Question: I'm trying to import <URL> library to my workspace in 'Eclipse', and so far I'm getting that many resources 'are not found' in the files.
The library mentions that it depends on <URL> to work, which is imported fine in my 'workspace'.
I tried cleaning/building the project again and nothing. For the sample app in the BetterPickers library, I added 'ViewPagerIndicator' and its own library using 'Project Properties -> Android -> isLibrary -> add'
The picture shows how my package explorer and the java files from the library look like:
'library''libraryV''ListSample'

Thanks!
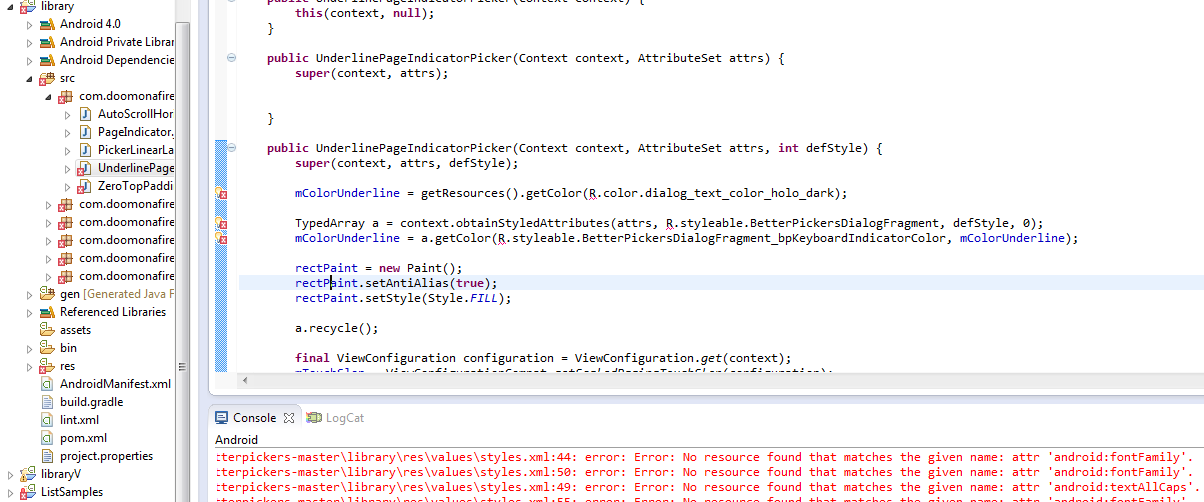
Answer: This was a few months back, and I forgot to post the answer. But, <URL> it is.